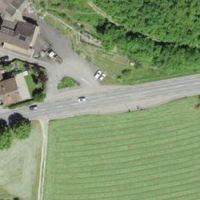
EUNIS habitat code: 25
Species observed at this site:
Cyanistes caeruleus